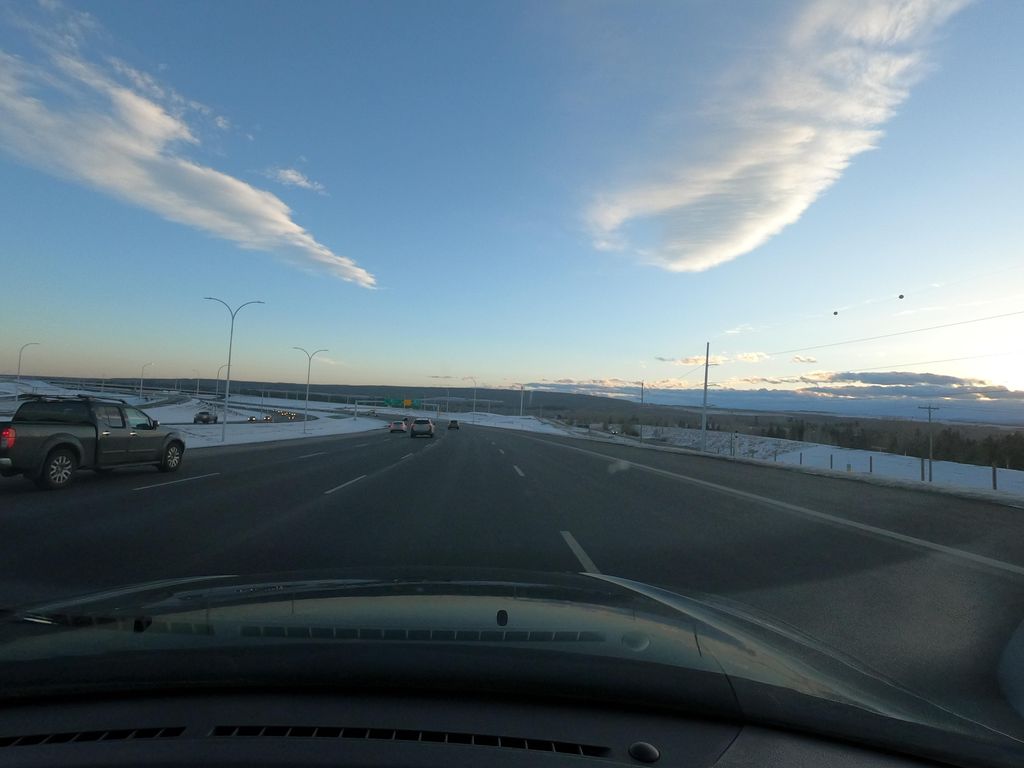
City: calgary